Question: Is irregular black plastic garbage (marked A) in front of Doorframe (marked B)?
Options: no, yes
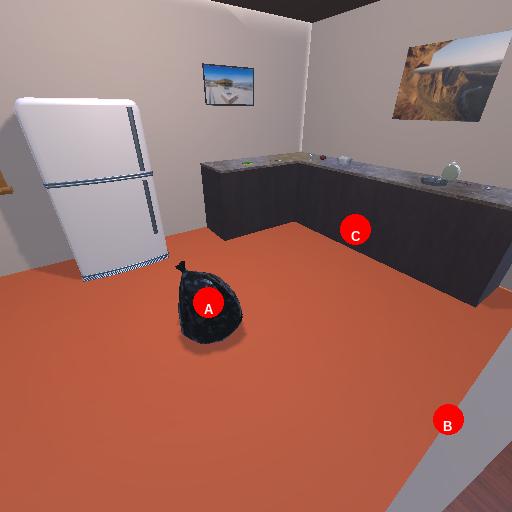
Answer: no